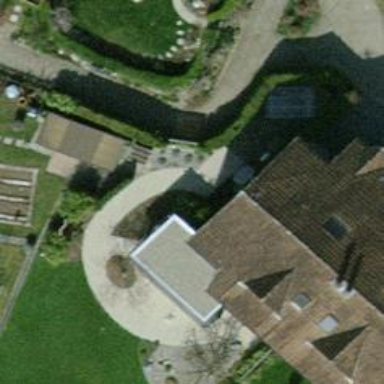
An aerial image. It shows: Terrace building.